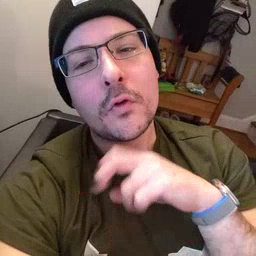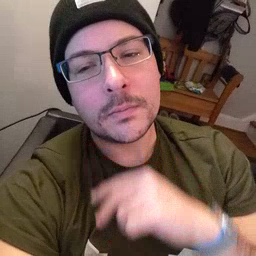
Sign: frog